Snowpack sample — Snodgrass Mountain, Crested Butte, Colorado (2/4/25, 12:06 PM MST)
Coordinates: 38.923, -106.968
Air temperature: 35 °F
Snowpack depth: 80 cm
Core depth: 80 cm
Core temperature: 32 °F
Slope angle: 14°, slope face: 78°
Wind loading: low
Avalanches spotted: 0
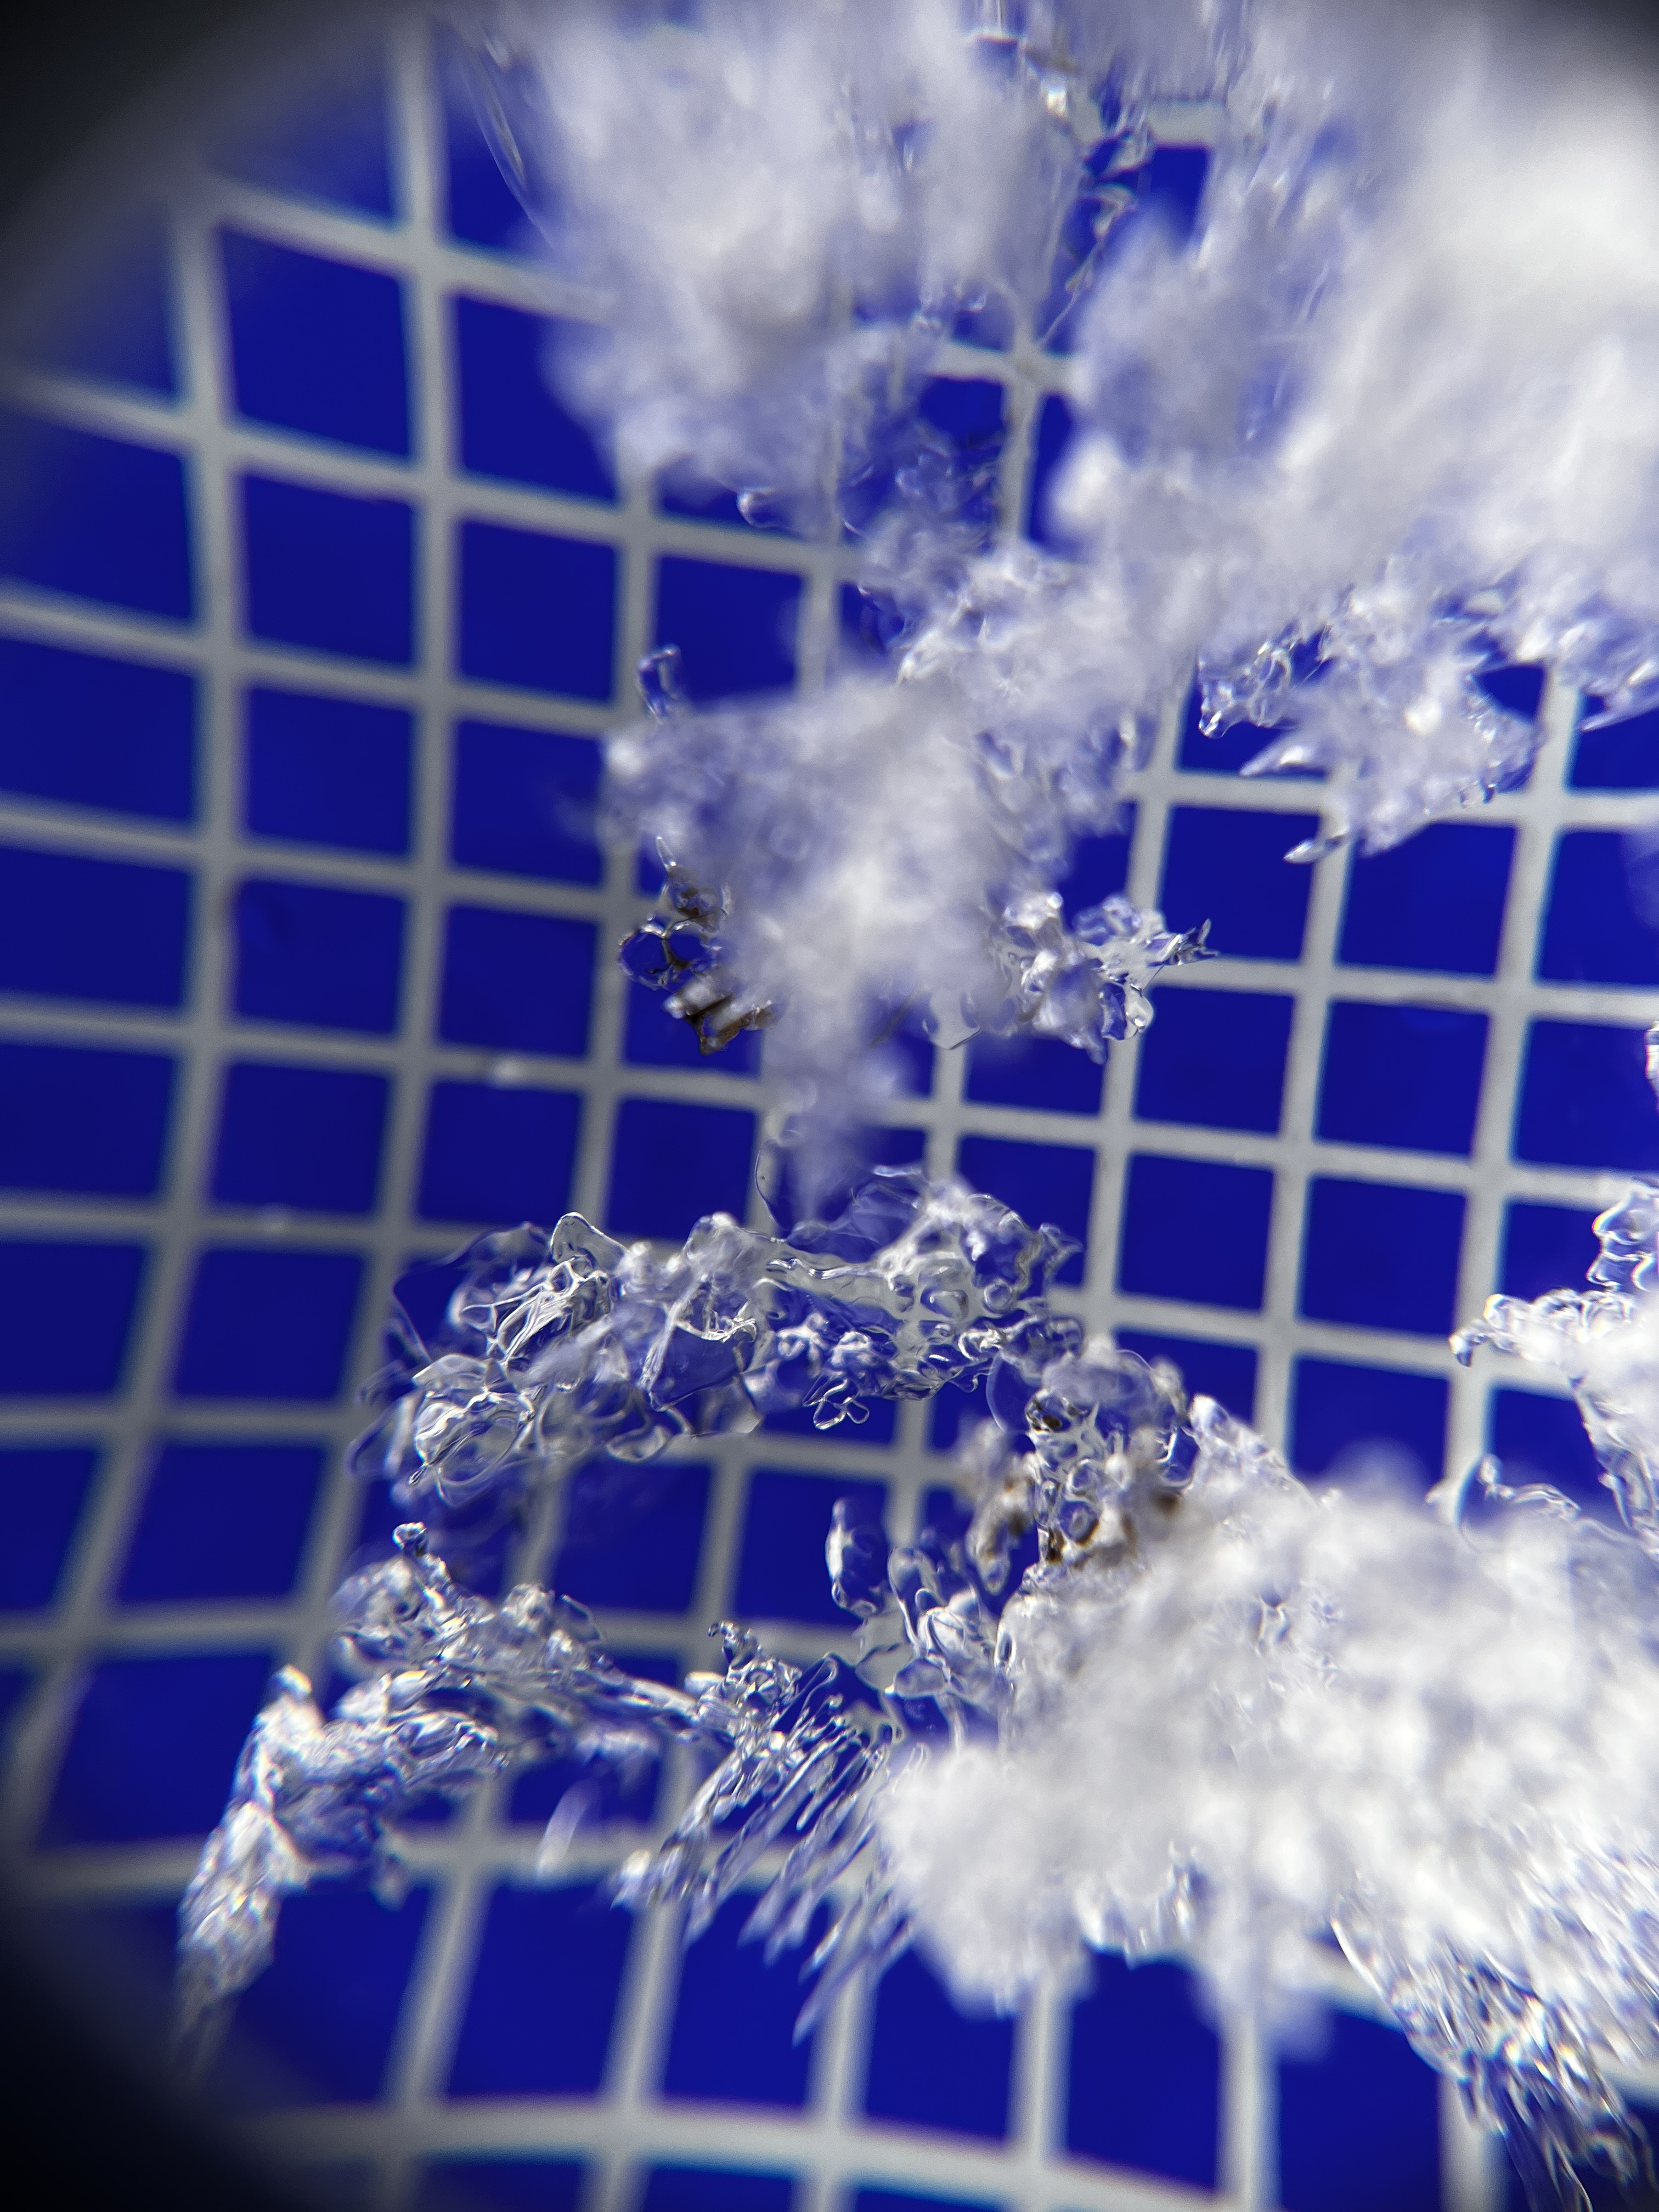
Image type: magnified_profile
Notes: No avalanches nearby, unusually warm weather for the last month reported by residents, Collected 25 yards from treeline